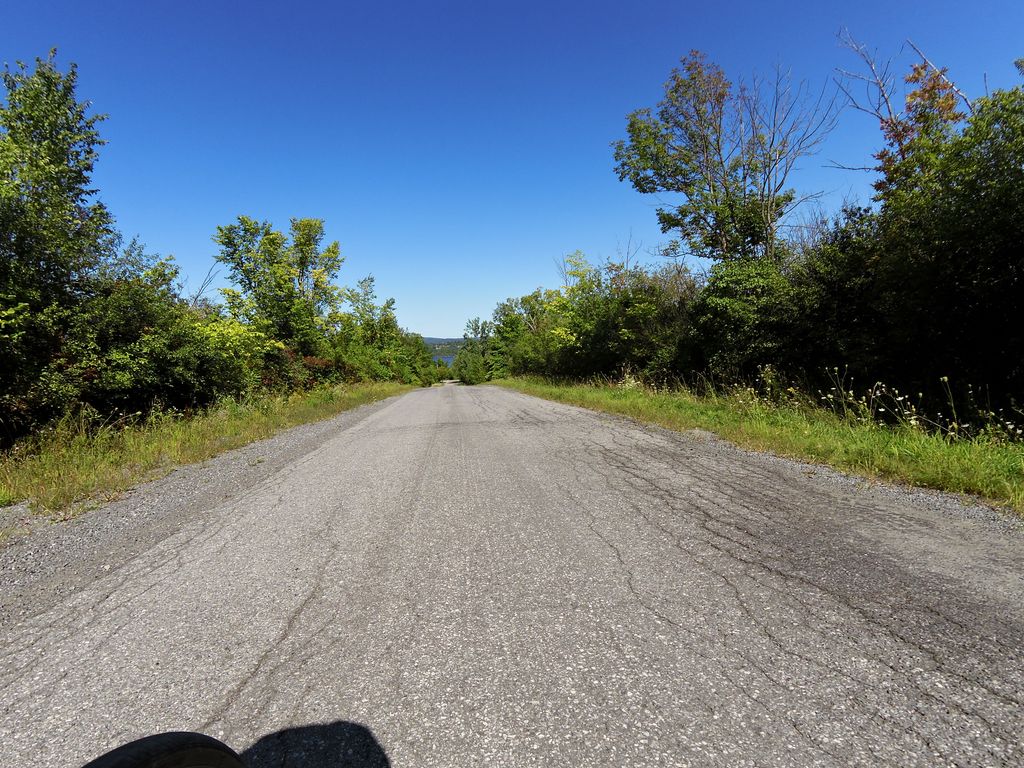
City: ottawa-gatineau